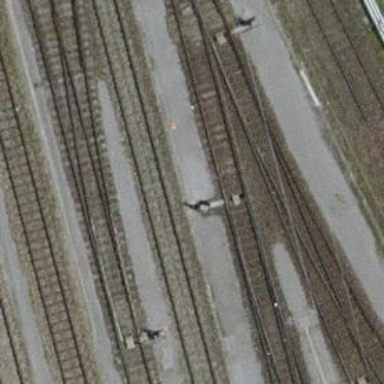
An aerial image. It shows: Railway yard used for servicing trains.